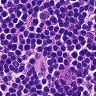
Metastatic tissue present: no